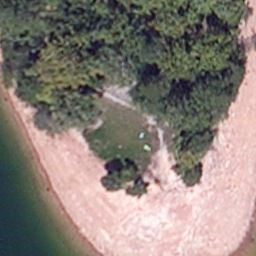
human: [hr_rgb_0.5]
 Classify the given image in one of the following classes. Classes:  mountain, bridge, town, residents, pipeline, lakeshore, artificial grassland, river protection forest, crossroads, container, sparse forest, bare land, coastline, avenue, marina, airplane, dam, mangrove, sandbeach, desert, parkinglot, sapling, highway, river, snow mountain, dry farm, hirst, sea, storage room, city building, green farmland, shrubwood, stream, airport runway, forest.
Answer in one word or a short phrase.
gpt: lakeshore